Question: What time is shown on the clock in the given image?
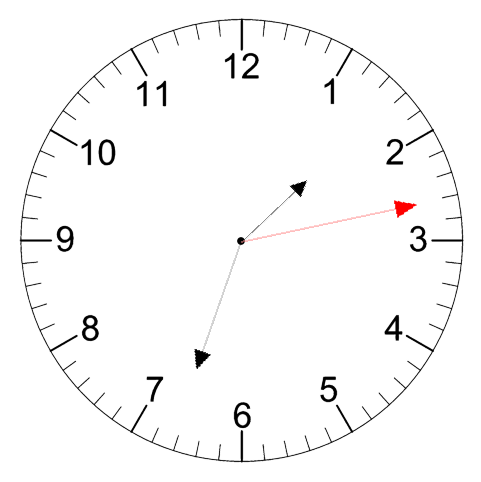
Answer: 01:33:13